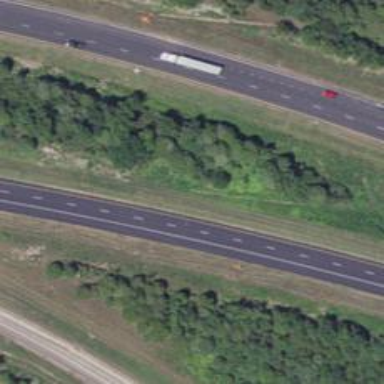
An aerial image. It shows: Asphalt motorway.